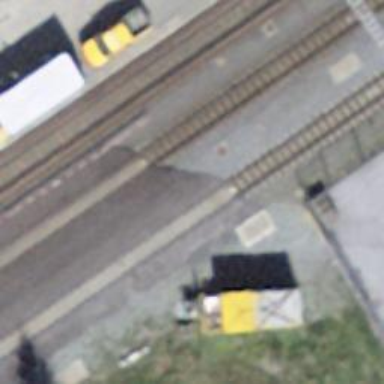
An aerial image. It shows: Railway level crossing.